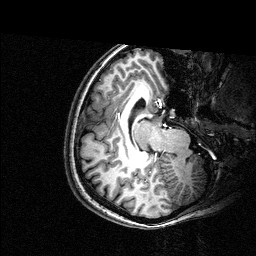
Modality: T1w
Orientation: axial
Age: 20
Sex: female